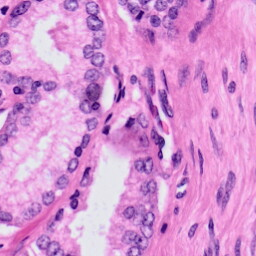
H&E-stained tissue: Prostate